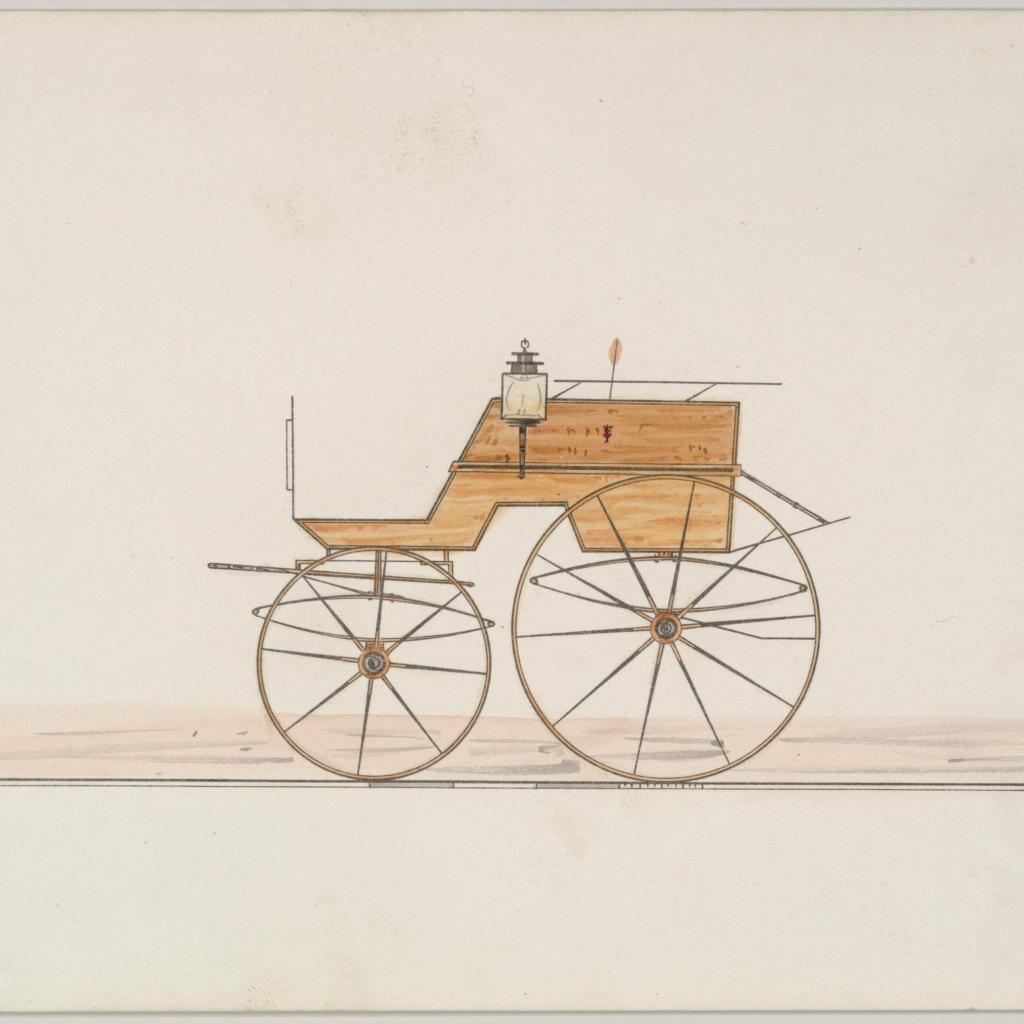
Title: Design for 4 seat Phaeton, no top (unnumbered)
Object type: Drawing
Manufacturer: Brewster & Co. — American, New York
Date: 1850–70
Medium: Pen and black ink, watercolor and gouache with gum arabic
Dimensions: sheet: 6 x 8 1/2 in. (15.2 x 21.6 cm)
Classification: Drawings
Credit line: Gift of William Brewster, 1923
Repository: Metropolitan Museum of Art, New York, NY